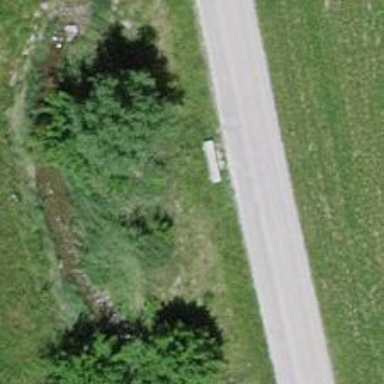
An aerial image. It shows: Brown bench in the vicinity.